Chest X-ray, PA view. Patient: 61 years old, sex F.
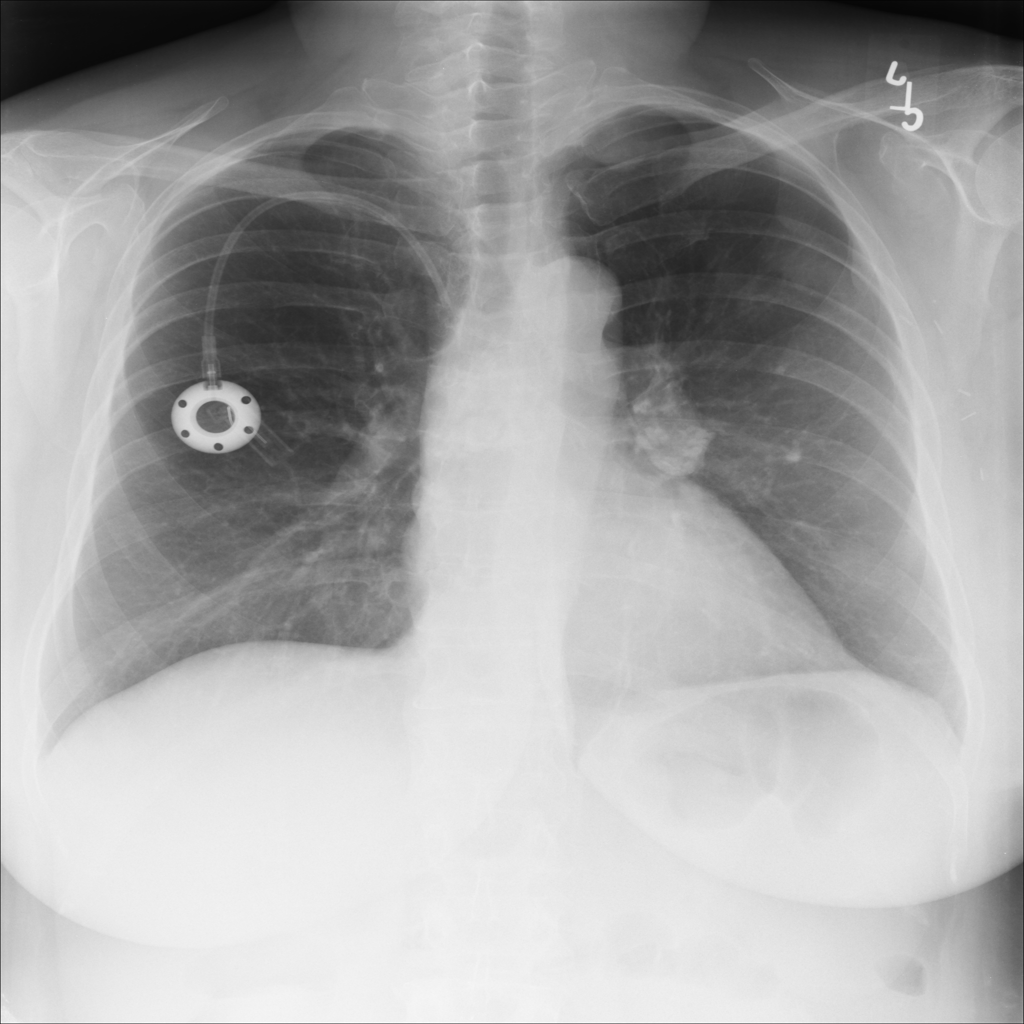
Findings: Mass